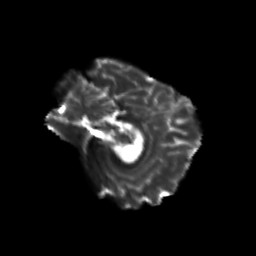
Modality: T2w
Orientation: sagittal
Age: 25
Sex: female
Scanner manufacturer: siemens
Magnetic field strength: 3 T
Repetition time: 3.5 s
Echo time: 0.125 s